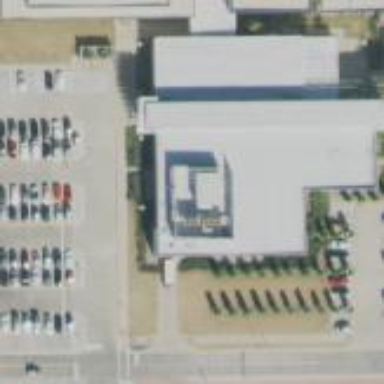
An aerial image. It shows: View of university building.